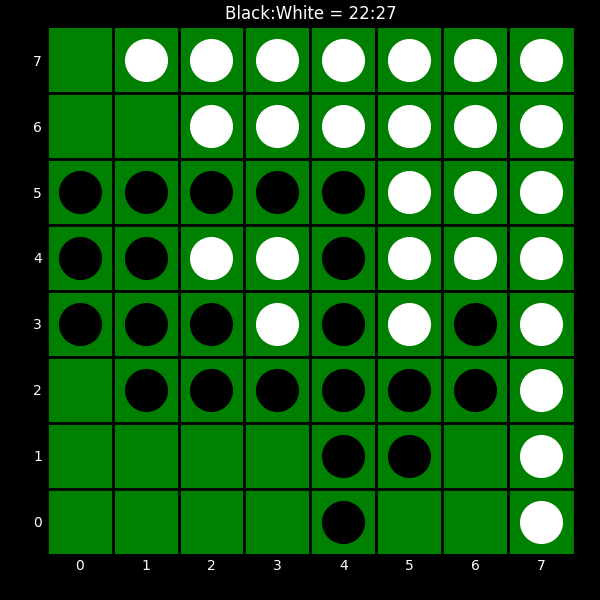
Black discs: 22
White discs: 27